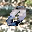
Label: 0